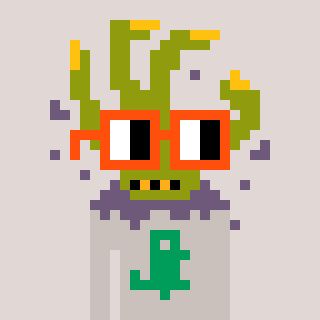
a pixel art character with square orange glasses, a zombie-hand-shaped head and a foggrey-colored body on a warm background